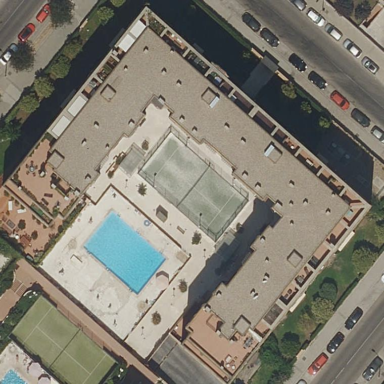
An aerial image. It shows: Residential building.